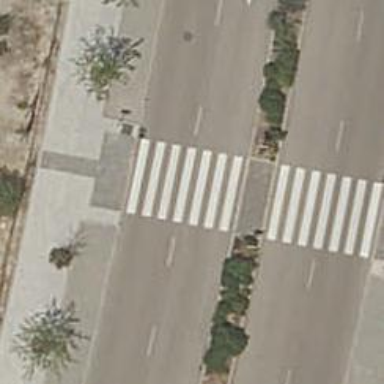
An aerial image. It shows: Uncontrolled crossing on the road.